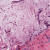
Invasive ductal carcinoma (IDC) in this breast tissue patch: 1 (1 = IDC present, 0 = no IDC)